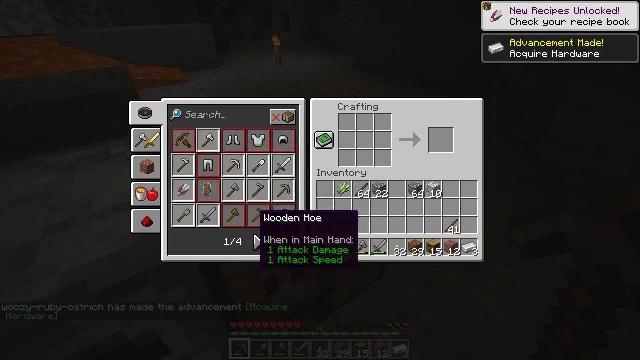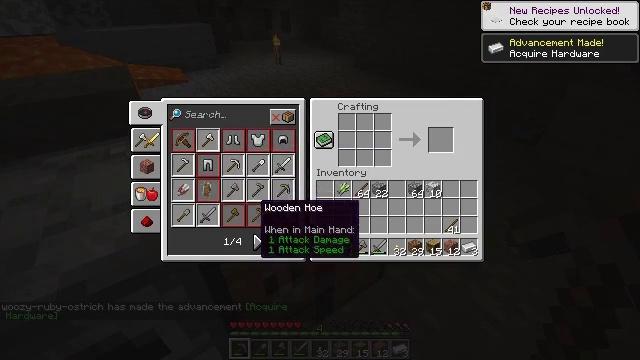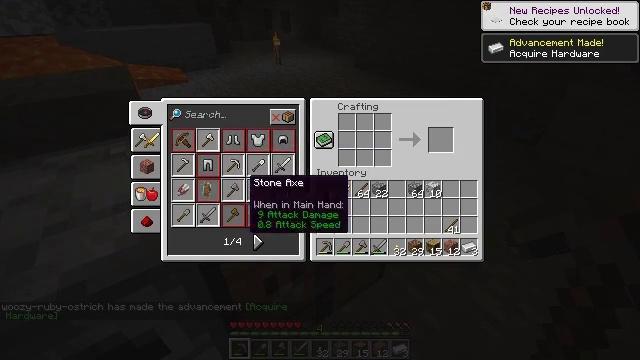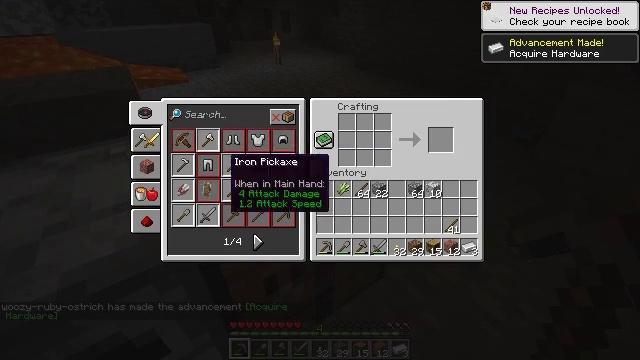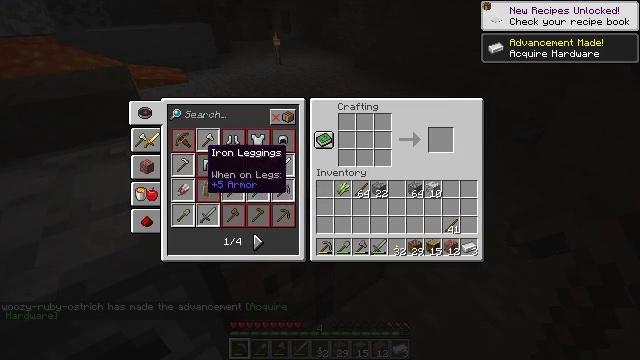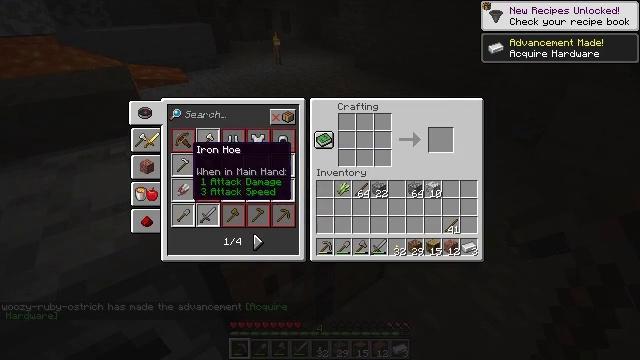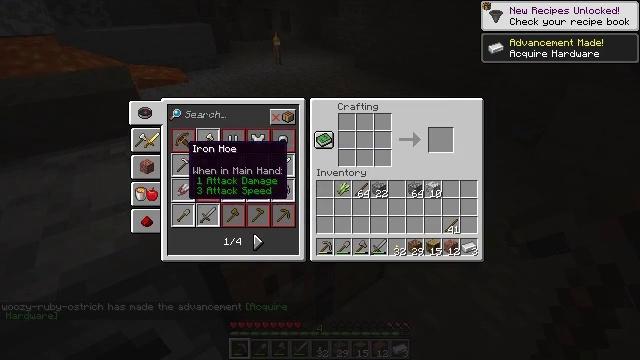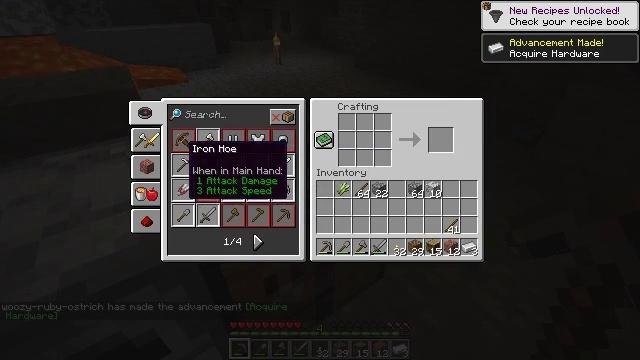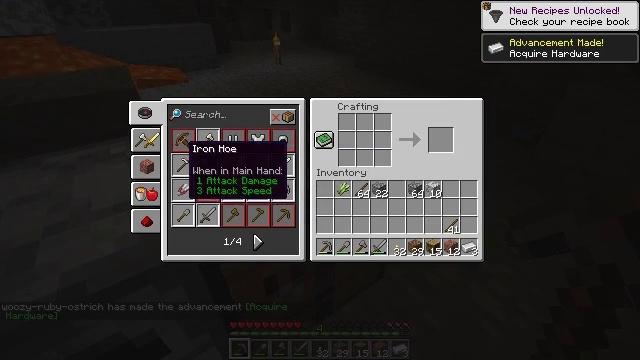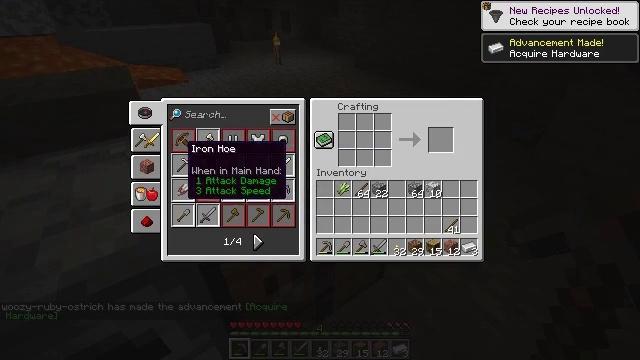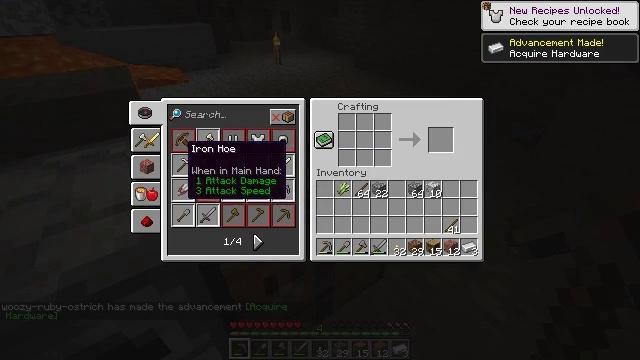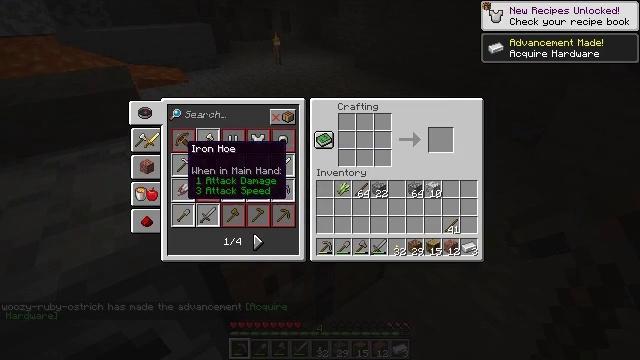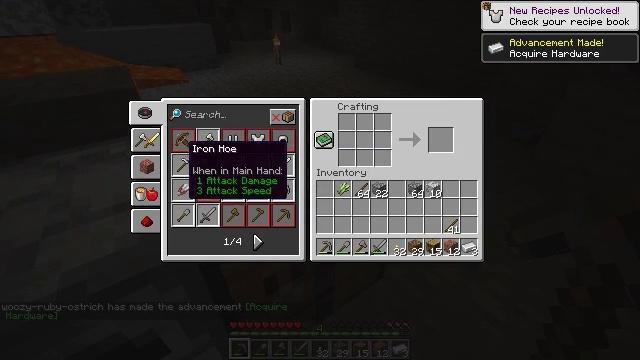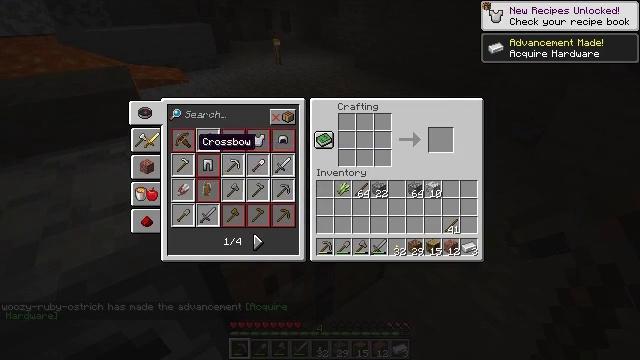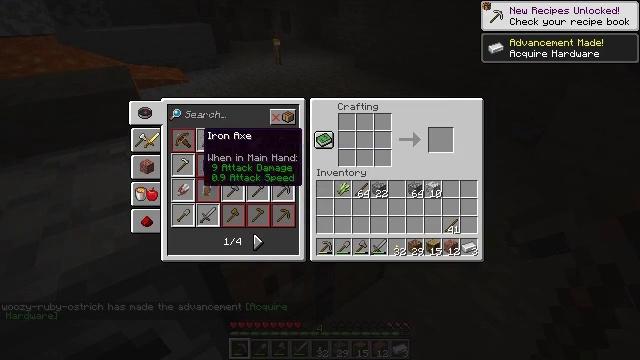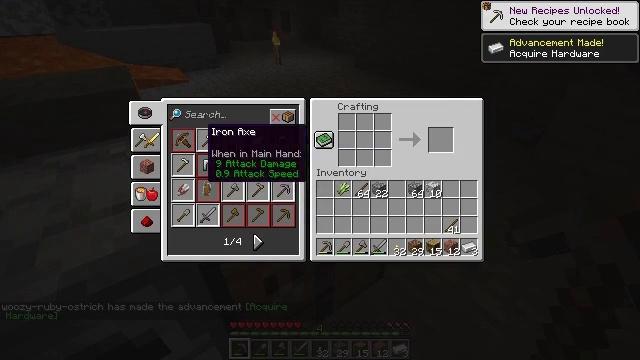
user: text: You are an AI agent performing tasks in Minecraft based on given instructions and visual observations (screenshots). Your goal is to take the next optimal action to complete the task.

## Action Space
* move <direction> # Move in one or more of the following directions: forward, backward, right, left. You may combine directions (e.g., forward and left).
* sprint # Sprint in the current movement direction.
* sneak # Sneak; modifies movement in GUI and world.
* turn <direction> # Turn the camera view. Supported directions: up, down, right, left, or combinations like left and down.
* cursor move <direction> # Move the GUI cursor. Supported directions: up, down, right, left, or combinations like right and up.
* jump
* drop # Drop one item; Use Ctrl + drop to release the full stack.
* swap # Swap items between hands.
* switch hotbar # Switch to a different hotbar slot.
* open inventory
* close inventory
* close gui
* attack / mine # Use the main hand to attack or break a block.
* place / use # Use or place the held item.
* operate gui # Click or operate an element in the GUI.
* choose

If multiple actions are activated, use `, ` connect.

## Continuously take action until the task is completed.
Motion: motion action
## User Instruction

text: Use sticks and iron ingots to craft an iron pickaxe.
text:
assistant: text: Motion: cursor move up
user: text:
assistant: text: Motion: cursor move left and up
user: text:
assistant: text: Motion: cursor move left and up
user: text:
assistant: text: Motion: cursor move left and up
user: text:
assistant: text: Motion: cursor move left
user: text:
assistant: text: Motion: no_op
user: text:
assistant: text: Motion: no_op
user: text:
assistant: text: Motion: no_op
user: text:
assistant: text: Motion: no_op
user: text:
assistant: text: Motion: no_op
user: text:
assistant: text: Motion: no_op
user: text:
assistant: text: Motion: no_op
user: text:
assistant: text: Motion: cursor move right and up
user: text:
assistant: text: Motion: no_op
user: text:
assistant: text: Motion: no_op
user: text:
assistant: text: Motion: cursor move right
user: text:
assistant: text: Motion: cursor move right
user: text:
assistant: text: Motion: no_op
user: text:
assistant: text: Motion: cursor move right
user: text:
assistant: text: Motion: cursor move right
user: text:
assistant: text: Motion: cursor move right and down
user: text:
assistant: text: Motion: cursor move right
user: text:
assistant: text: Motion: no_op
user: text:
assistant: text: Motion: cursor move down
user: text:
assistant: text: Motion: no_op
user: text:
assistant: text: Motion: no_op
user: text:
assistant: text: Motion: no_op
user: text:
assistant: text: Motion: cursor move left
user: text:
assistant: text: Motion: no_op
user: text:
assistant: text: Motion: cursor move left